Current action and preconditions to check: trajectory_clear

Your task: For each precondition in the list above, predict whether it will hold at this action.

Consider the current scene as observed from the mobile robot's camera, and analyze the predicted future states of all dynamic agents (e.g., people, animals, vehicles, or any moving entities) within the NEXT SECOND.

IMPORTANT: Only answer "very likely" if you are absolutely certain—based on strong, clear evidence—that a dynamic agent will violate the precondition in the predicted future state. Do NOT answer "very likely" for unlikely, ambiguous, or low-probability risks.

Ask yourself for each precondition: Is there a high probability, with clear and convincing evidence, that the predicted future states of any dynamic agent will interfere with the predicted future state of the currently executing action within the NEXT SECOND, causing that precondition to fail?

Assess the risk level based on these predictions. Use "likely" or "very likely" if motions create a clear risk of interference.

Use "neutral" or "improbable" if agents are nearby but their predicted paths are clearly diverging or non-conflicting.

Failure Risk Categories: "very improbable", "improbable", "neutral", "likely", "very likely"

Answer Format: Output ONLY the probability_of_failure value from these categories: "very improbable", "improbable", "neutral", "likely", "very likely"

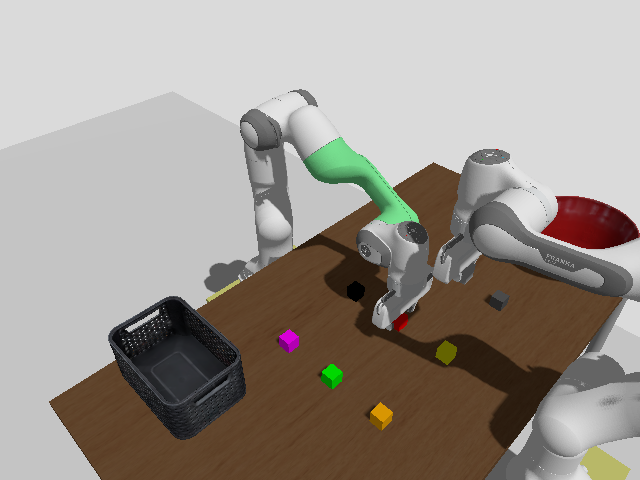

Answer: improbable